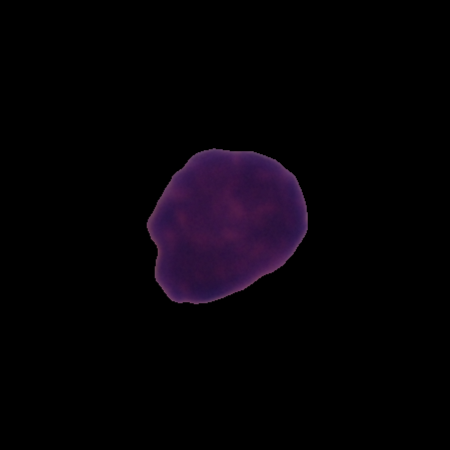
Label: healthy